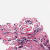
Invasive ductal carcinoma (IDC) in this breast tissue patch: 0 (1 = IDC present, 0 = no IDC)